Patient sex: M
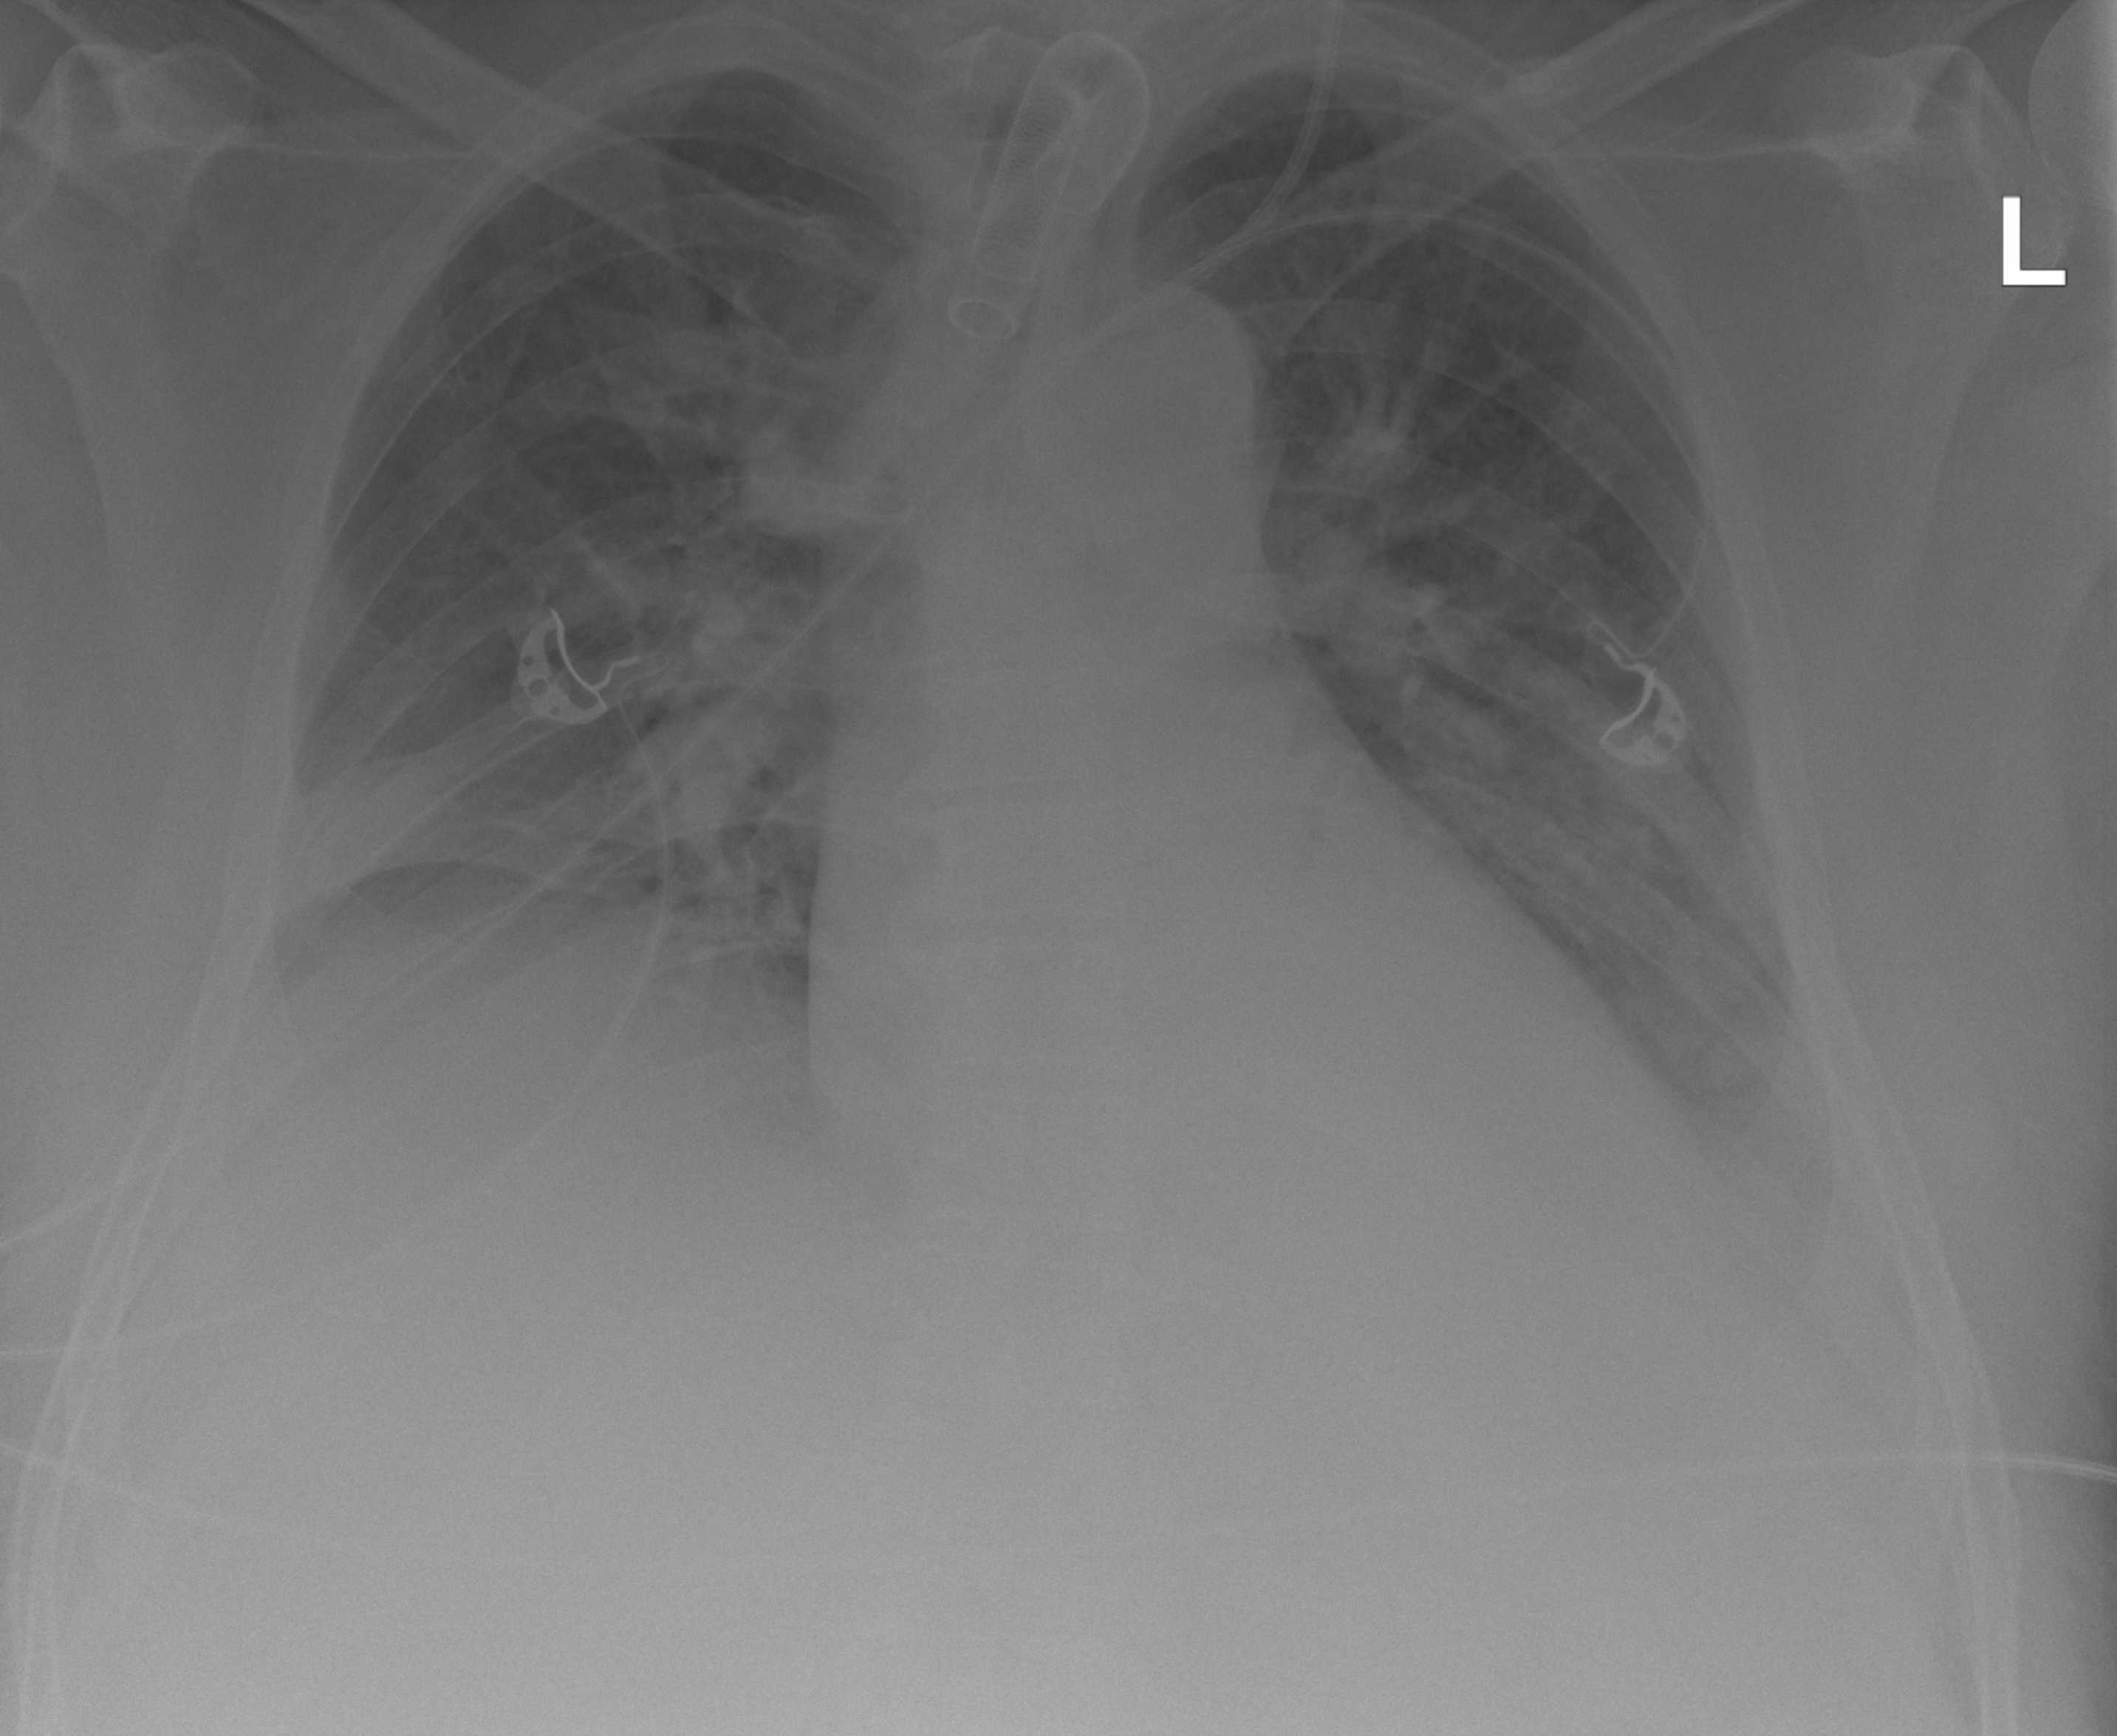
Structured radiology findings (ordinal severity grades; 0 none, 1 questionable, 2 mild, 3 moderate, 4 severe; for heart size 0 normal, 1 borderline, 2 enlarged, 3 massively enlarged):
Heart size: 1
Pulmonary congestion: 2
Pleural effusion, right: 2
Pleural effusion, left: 2
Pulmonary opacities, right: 2
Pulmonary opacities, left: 2
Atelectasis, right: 2
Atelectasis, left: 3